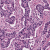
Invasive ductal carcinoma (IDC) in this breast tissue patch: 1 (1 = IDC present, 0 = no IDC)